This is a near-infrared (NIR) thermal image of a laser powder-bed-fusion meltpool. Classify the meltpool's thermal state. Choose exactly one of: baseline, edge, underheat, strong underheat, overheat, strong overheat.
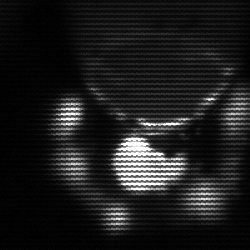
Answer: edge